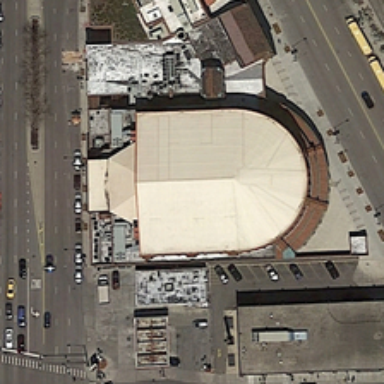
A center building is near two roads with some cars running .